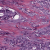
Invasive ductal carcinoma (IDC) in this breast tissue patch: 1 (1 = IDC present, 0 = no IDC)